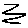
Label: zigzag